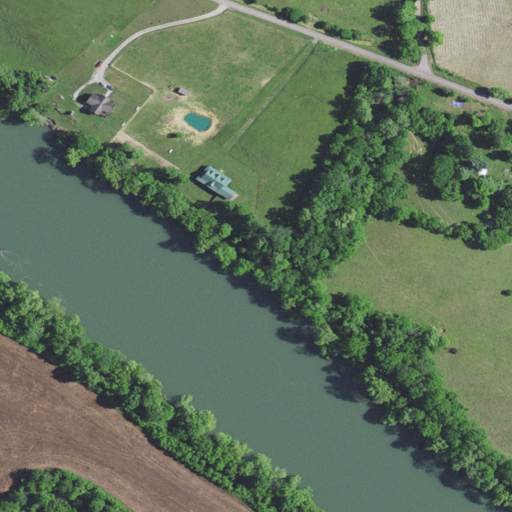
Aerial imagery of valley in Kentucky named Coe Hollow containing pasture, open water, deciduous forest, open development, cultivated crops, low intensity development, shrub, mixed forest, and herbaceous wetlands